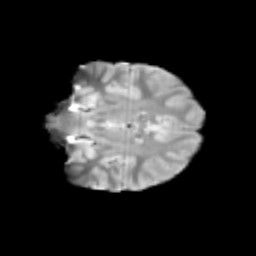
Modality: T2w
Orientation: coronal
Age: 11
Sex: female
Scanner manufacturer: siemens
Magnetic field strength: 3 T
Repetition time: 3.8 s
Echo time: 0.07 s